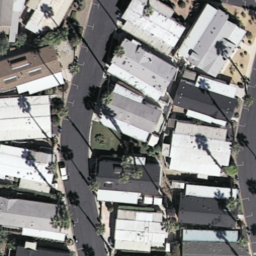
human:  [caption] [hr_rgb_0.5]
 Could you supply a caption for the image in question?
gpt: Lots of mobile homes with plants surrounded in the mobile home park .

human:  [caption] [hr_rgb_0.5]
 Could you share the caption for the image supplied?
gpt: Many mobile homes are closed to each other in the mobile home park .

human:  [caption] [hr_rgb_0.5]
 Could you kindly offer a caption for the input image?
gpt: Many mobile homes arranged in lines in the mobile home park .

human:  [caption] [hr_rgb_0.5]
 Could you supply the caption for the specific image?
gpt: Many mobile homes arranged in lines in the mobile home park and some roads go through this area .

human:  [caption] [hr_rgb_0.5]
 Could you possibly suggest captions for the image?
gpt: Lots of mobile homes are closed to each other and some roads go through this area .